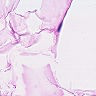
Metastatic tissue present: no